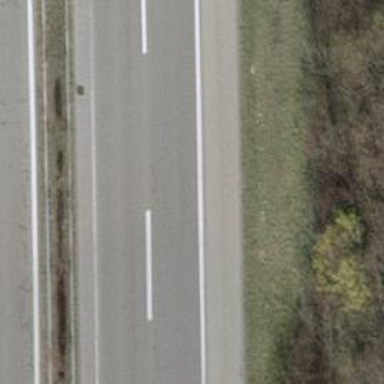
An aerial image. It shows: View of motorway.